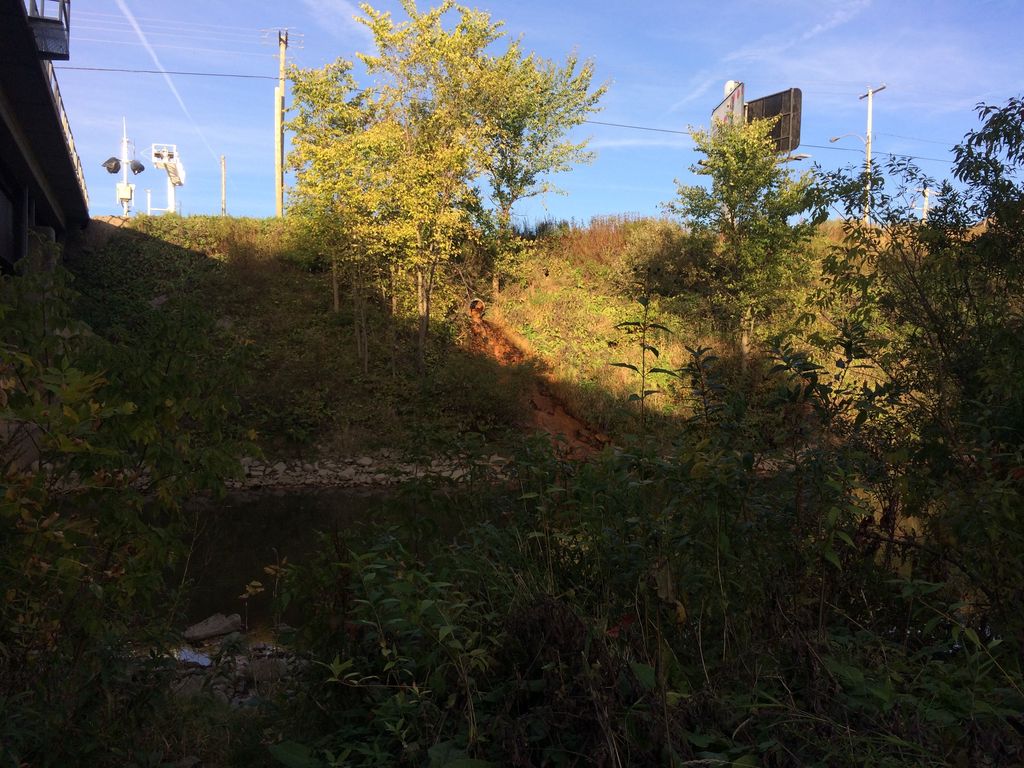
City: quebec_city